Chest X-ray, AP view. Patient: 26 years old, sex F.
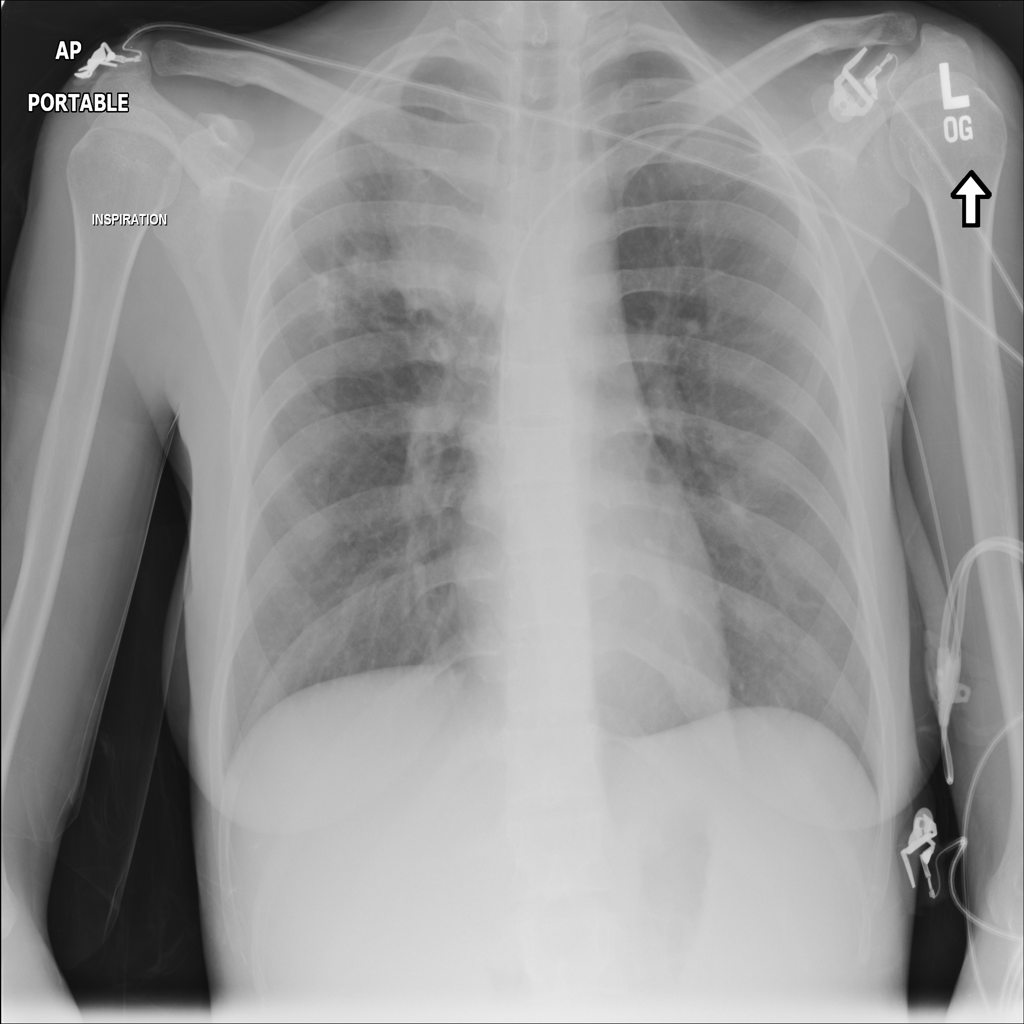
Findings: Mass